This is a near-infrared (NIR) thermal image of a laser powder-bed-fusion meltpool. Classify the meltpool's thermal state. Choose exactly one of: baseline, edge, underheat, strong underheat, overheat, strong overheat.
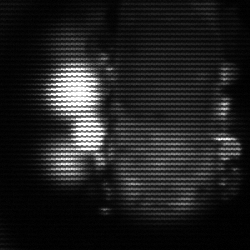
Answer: strong underheat